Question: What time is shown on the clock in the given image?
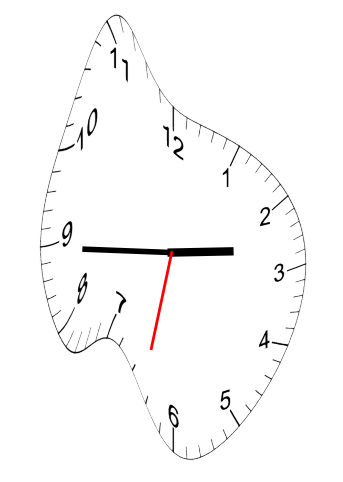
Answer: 02:44:32